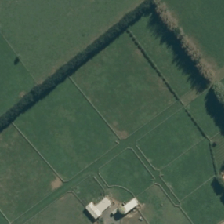
Land cover: high_producing_grassland